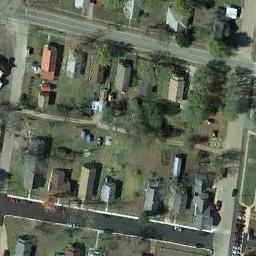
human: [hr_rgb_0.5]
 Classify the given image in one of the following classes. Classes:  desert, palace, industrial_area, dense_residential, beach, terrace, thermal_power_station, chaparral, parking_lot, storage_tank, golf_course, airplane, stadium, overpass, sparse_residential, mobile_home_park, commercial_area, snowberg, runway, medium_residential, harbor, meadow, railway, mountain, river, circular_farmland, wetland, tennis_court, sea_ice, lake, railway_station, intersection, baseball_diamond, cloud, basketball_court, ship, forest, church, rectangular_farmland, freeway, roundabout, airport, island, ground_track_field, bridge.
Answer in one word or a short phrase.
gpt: medium_residential